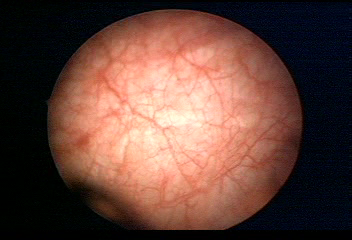
Modality: WLC
Class: Normal mucosa
Bladder cancer association: No